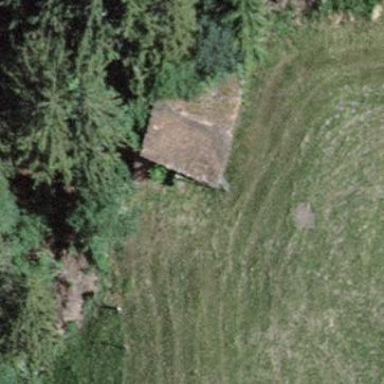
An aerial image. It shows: Rural barn.